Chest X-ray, AP view. Patient: 26 years old, sex F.
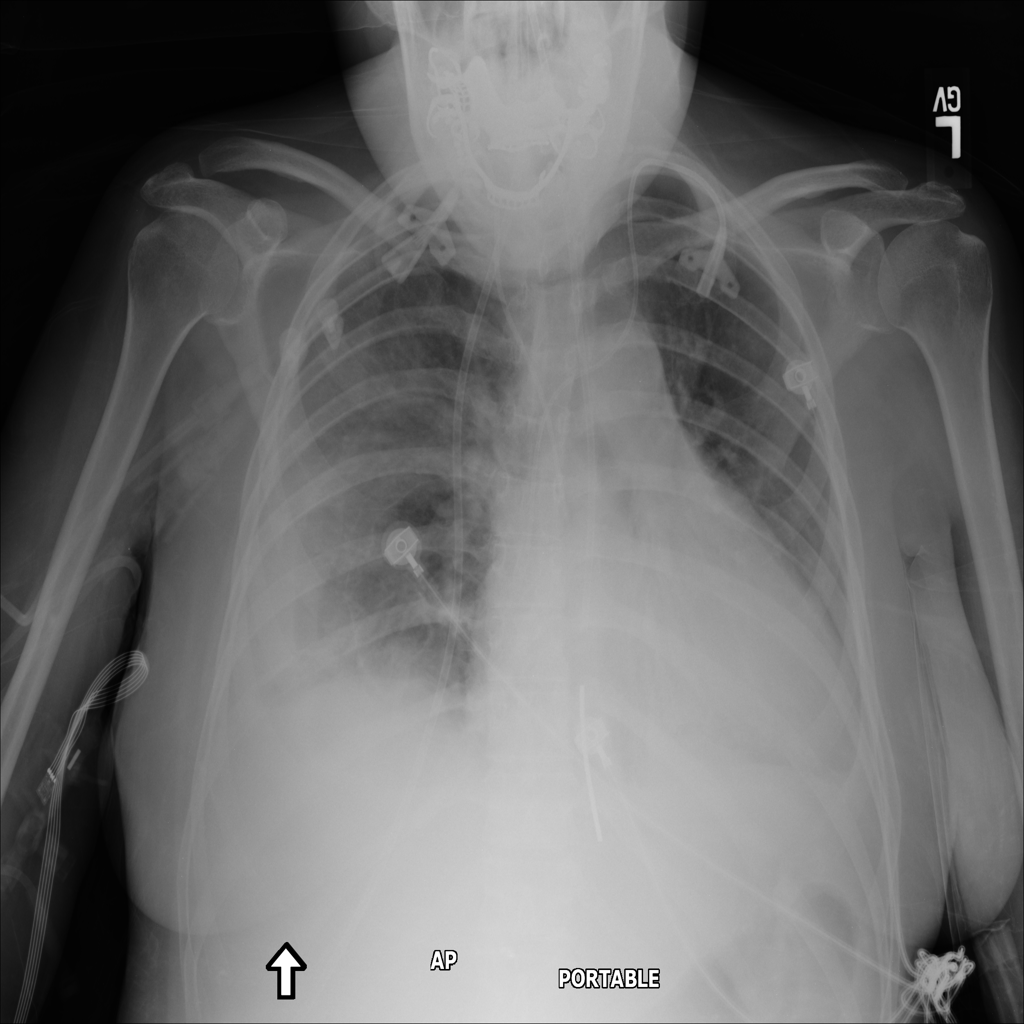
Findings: Consolidation